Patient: sex M, age 44
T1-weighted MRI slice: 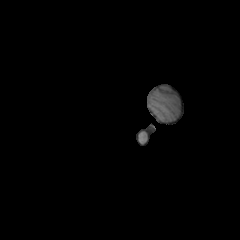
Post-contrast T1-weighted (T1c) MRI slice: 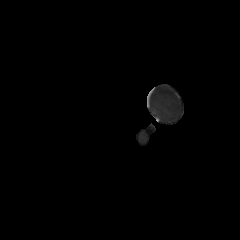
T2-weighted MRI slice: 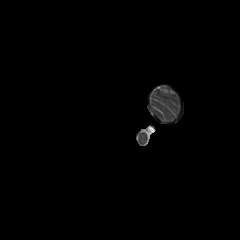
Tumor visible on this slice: no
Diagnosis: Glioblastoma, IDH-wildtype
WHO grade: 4